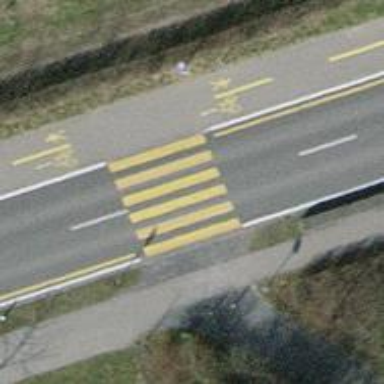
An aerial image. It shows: Uncontrolled road crossing.